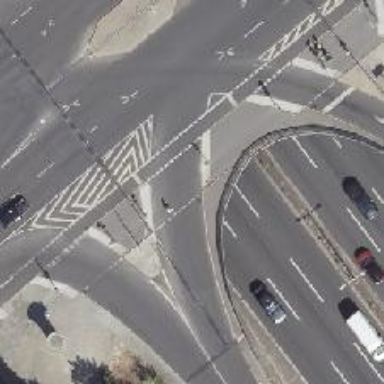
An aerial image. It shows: Footway with bridge crossing over traffic island.